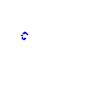
Particle: kaon